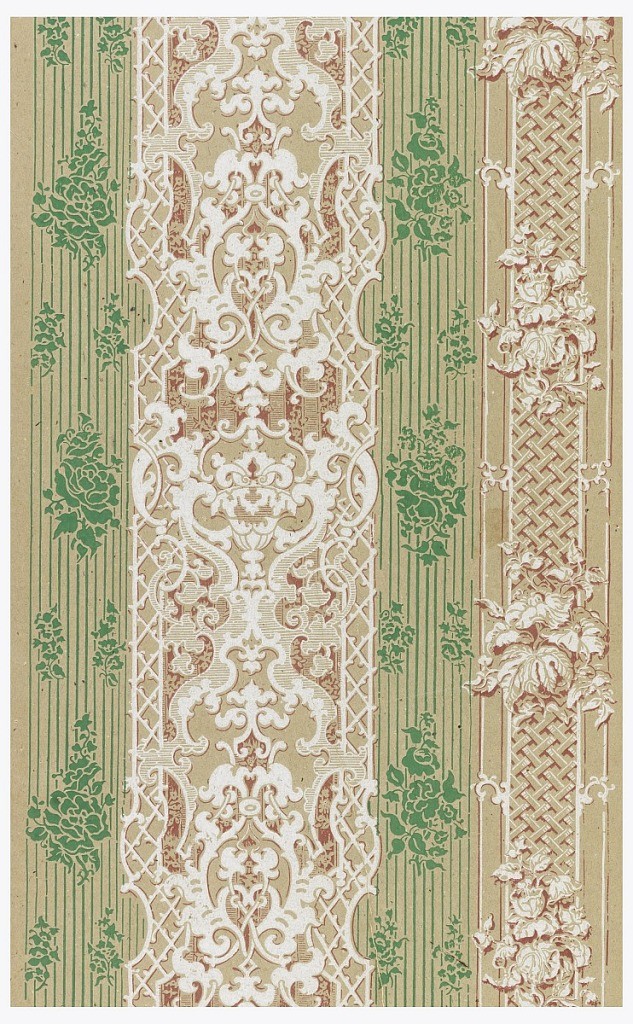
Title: Sidewall
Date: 1850–60
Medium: Block-printed paper
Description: Rococo Revival stripe printed in red, green and white on gray ungrounded paper.